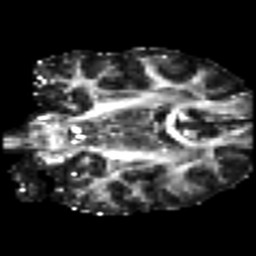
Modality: FA
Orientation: coronal
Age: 41
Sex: female
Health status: ill
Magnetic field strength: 3 T
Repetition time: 8.4 s
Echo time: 0.0926 s